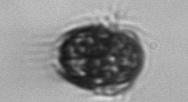
Label: Mesodinium